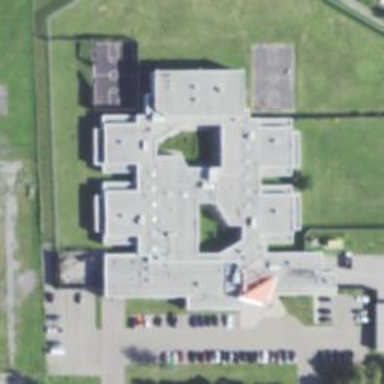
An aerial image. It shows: Prison.